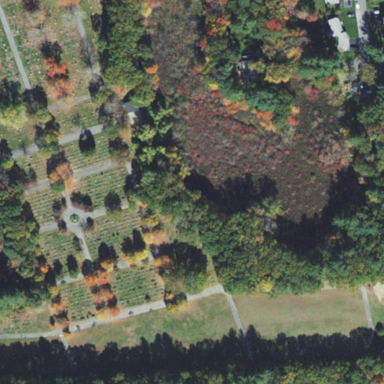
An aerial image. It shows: Cemetery with historical significance.